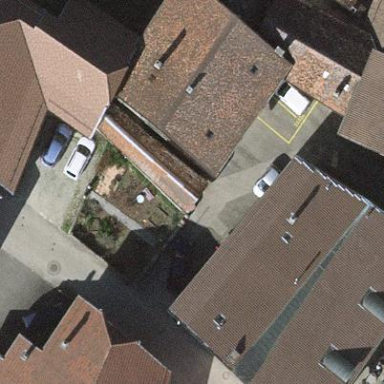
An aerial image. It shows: Simple house.